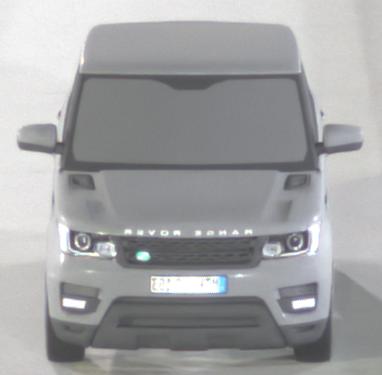
Make: Land Rover
Model: Range Rover Sport 5.0 V8 SC
Detailed model: Range Rover Sport (II)
Model produced from: 2013/09
Model produced until: 2015/07
Doors: 5
Color: gray
Road condition: dry road
Daytime: night
Contrast: high contrast